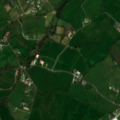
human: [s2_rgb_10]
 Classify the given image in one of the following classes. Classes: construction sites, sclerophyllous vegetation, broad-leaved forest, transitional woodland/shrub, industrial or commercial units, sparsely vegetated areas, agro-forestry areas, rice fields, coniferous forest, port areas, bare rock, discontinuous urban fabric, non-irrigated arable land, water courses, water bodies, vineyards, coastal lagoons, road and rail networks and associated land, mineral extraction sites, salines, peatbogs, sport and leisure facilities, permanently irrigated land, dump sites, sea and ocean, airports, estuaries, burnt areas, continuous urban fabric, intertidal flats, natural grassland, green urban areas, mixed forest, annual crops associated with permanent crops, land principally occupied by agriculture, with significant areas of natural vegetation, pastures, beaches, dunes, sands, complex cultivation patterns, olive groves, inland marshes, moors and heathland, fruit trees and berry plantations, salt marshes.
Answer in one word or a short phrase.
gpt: discontinuous urban fabric, pastures